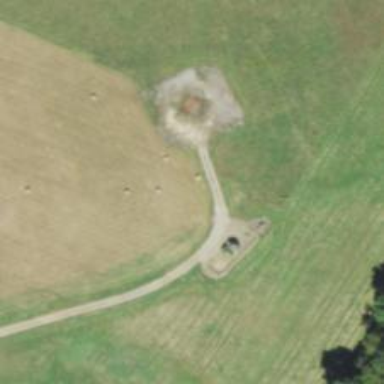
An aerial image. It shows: Storage tank that is man-made.